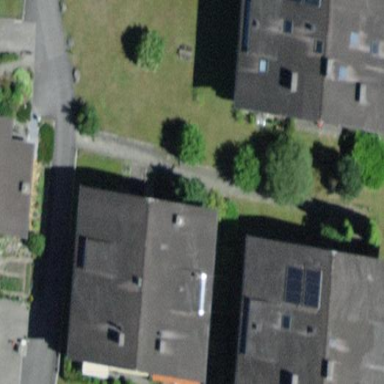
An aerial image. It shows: Residential building.